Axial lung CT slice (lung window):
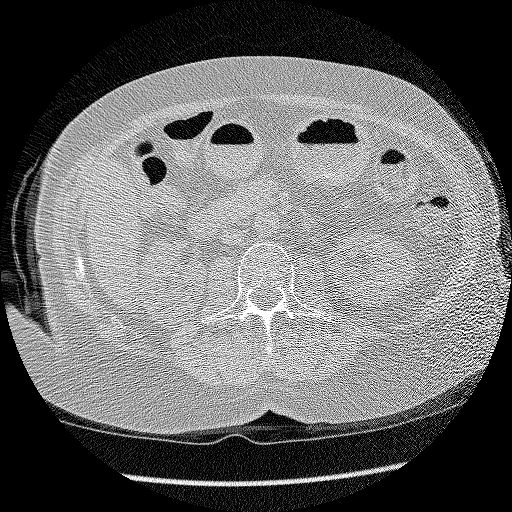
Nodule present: no